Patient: sex M, age 69
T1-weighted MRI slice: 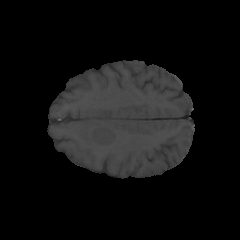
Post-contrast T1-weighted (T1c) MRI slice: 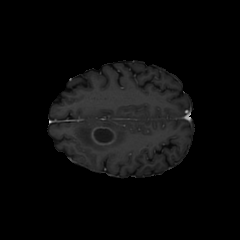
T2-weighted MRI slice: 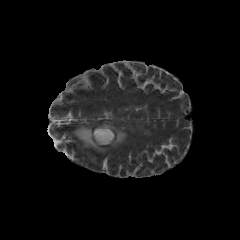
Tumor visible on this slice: yes
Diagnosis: Glioblastoma, IDH-wildtype
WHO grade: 4